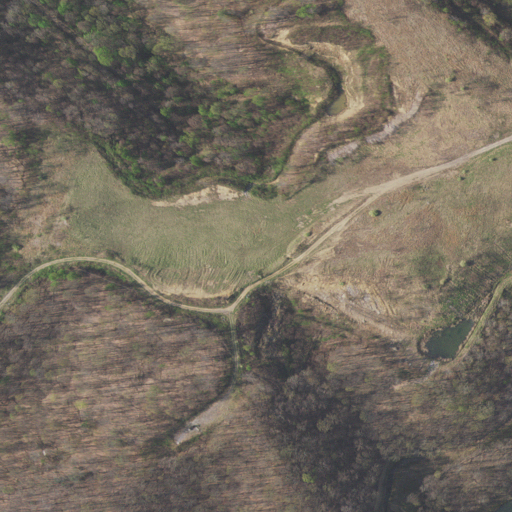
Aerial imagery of ridge(s) in Virginia named Norton Ridge containing deciduous forest, shrub, grassland, and barren land